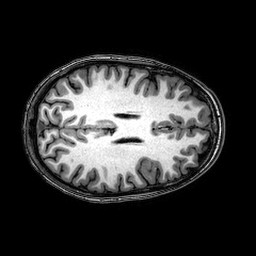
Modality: T1w
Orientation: axial
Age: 22
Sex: female
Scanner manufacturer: philips
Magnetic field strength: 3 T
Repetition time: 0.00817 s
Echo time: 0.00372 s